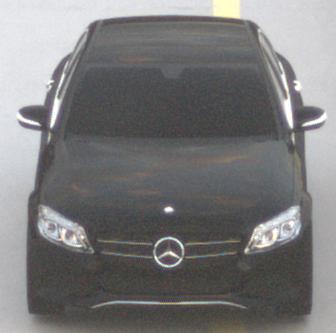
Make: Mercedes-Benz
Model: C 160
Detailed model: C-Class (205) Limousine
Model produced from: 2015/04
Model produced until: 2018/04
Doors: 4
Color: black
Road condition: dry road
Daytime: sunrise or sunset
Contrast: low contrast